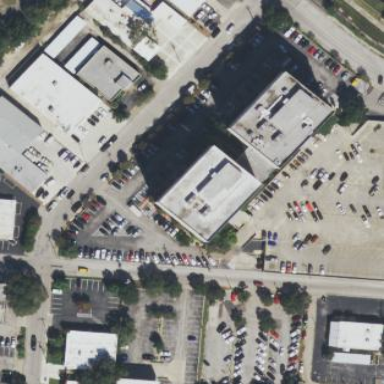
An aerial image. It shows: Office building.